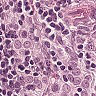
Metastatic tissue present: yes